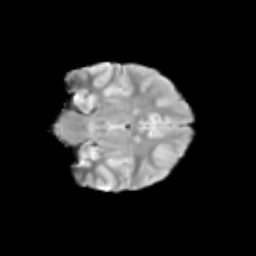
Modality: T2w
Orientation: coronal
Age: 10
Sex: female
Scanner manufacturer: siemens
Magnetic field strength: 3 T
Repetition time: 3.8 s
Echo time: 0.07 s